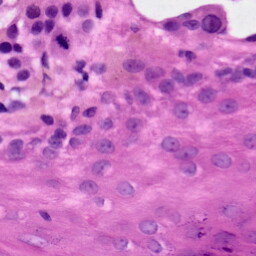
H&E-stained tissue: Skin